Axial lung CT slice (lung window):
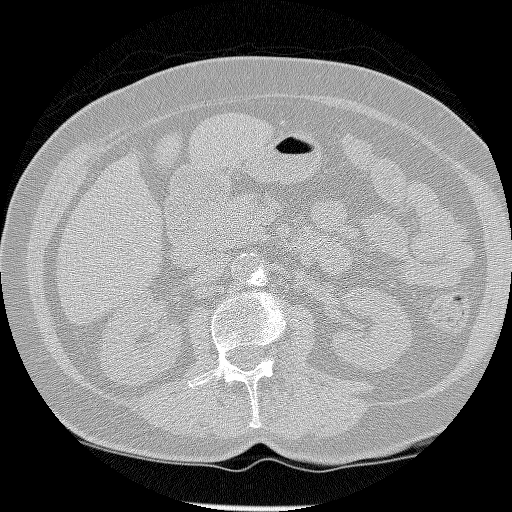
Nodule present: no